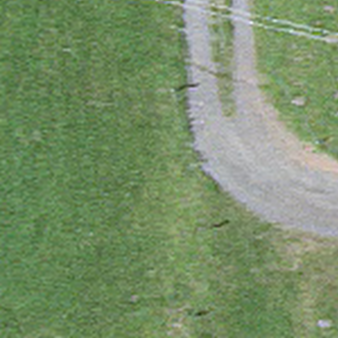
Label: other